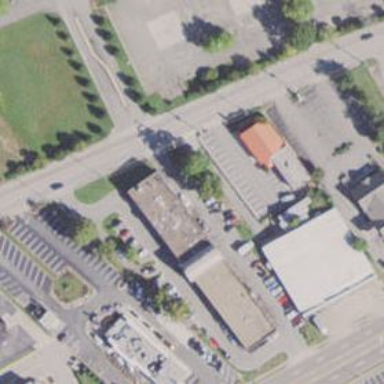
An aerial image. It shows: Parking area with surface.